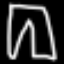
Label: pants